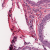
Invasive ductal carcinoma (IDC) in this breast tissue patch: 0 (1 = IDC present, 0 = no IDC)